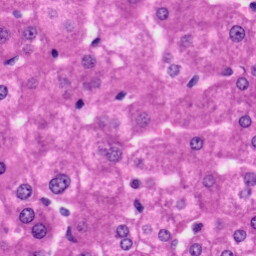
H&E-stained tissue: Liver